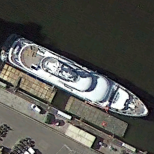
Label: civil